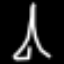
Label: The Eiffel Tower